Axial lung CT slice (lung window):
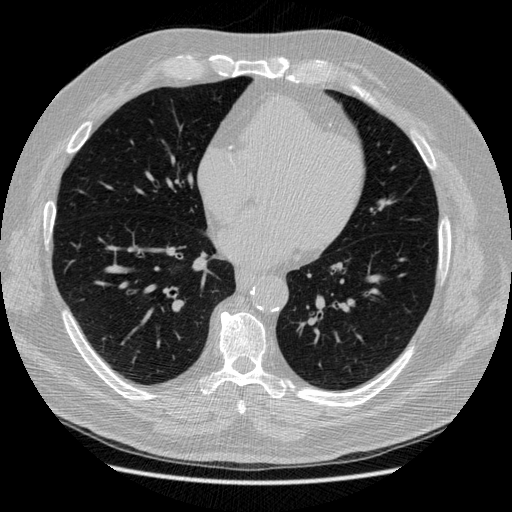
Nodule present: no